Question: I have the following data:

And my goal is to do this:
- - - - - -
My main problem is that I am not that familiar with recursive code and my logic seems wrong, so I figured I would look for help and ask here how it could be done.
Here is my code so far, it's partially working:
'''
Sub Look(ByRef arrayMaterials)
Dim item
With ActiveSheet
lastRow = .Cells(.Rows.Count, "A").End(xlUp).Row
End With
With ActiveSheet
lastColumn = .Cells(j + 2, .Columns.Count).End(xlToLeft).Column
End With
For i = 0 To lastRow
For y = 0 To lastColumn
item = Cells(i + 2, 1).Value
If Cells(i + 1, y + 1).Value = item And Cells(i + 1, y + 1).Value <> "Item" Then
arrayMaterials = ReDimPreserve(arrayMaterials, i, i, y)
arrayMaterials(i - 1, i - 1, y - 2) = Cells(i + 1, y + 1).Value
arrayMaterials(i - 1, i - 1, y - 1) = Cells(i + 1, y + 2).Value
level = level & CInt(Right(Cells(1, y + 3), 2))
arrayMaterials(i - 1, i - 1, y) = level
level = CInt(Right(Cells(1, y + 3), 2))
If Cells(i + 1, y + 1).Value <> "Resource" Then
level = level & "."
Look (arrayMaterials)
End If
End If
Next
Next
Look (arrayMaterials)
End Sub
'''
Called by:
'''
Sub CallLook()
Dim arrayMaterials(1, 1, 1)
Look (arrayMaterials)
End Sub
'''
Also (to get rid of the Preserve limitation of the last dimension):
'''
Public Function ReDimPreserve(aArrayToPreserve, nNewFirstUBound, nNewSecondUBound, nNewLastUBound)
ReDimPreserve = False
'check if its in array first
If IsArray(aArrayToPreserve) Then
'create new array
ReDim aPreservedArray(nNewFirstUBound, nNewSecondUBound, nNewLastUBound)
'get old lBound/uBound
nOldFirstUBound = UBound(aArrayToPreserve, 1)
nOldSecondUBound = UBound(aArrayToPreserve, 2)
nOldLastUBound = UBound(aArrayToPreserve, 3)
'loop through first
For nFirst = LBound(aArrayToPreserve, 1) To nNewFirstUBound
For nSecond = LBound(aArrayToPreserve, 2) To nNewSecondUBound
For nLast = LBound(aArrayToPreserve, 3) To nNewLastUBound
'if its in range, then append to new array the same way
If nOldFirstUBound >= nFirst And nOldSecondUBound >= nSecond And nOldLastUBound >= nLast Then
aPreservedArray(nFirst, nSecond, nLast) = aArrayToPreserve(nFirst, nSecond, nLast)
End If
Next
Next
Next
'return the array redimmed
If IsArray(aPreservedArray) Then ReDimPreserve = aPreservedArray
End If
End Function
'''
The variable "level" is declared globally.
Can you help me out figure what's not working with this code please?
I think I might have some of the indexes (i and y) wrong. I am not that experienced with coding either.
All the help is appreciated.
EDIT: As requested in the comments, here is the output of both the arry and Excel:
Array:
'''
(0,0,0) = Wood, 2, 1
(0,1,0) = Branch, 2, 1.1
(0,1,1) = Tree, 1, 1.1.1
(0,2,0) = Leaf, 9, 1.2
(1,0,0) = Rope, 1, 2
(1,1,0) = Web, 10, 2.1
(1,1,1) = Spider, 5, 2.1.1
(2,0,0) = Crystal, 3, 3
(3,0,0) = Shard, 8, 4
(4,0,0) = Plumes, 1, 5
(4,1,0) = Bird, 1, 5.1
'''
Excel (each entry is a row, the item and quantity are on the same column, due to restrictions, I cannot add a column):
'''
Bow (is already on the other sheet, no need to add it, "-" are indents)
-Wood - 2
--Branch - 4 (2 Wood, so 4 Branches)
---Tree - 4
--Leaf - 18
-Rope - 1
--Web - 10
---Spider - 50
-Crystal - 3
-Shard - 8
-Plumes - 1
--Birds - 1
'''
I hope it gives you a better idea of what I need.
EDIT: 2015-07-13 - Added the new code as per Tony Dallimore's suggestions:
Please note that this is not the finished product, I still have to pass the item I want the materials for and code the output, I wanted to make sure I would understand everything up to that point before going further.
On my data sheet I got a button that calls sFilltypes.
'''
Public Type tComponent RowMaterial As Long Quantity As Long End Type
Public Type tMaterial Name As String Crafted As Boolean Used As Boolean Component() As tComponent End Type
Sub sFillTypes()
Dim count
Dim Materials() As tMaterial
With ActiveSheet
lastRow = .Cells(.Rows.count, "A").End(xlUp).Row
End With
ReDim Materials(1 To lastRow - 1)
For i = 2 To lastRow
count = 0
With ActiveSheet
lastColumn = .Cells(i, .Columns.count).End(xlToLeft).Column
For k = 1 To lastColumn
If Left(Cells(1, k), 8) = "Material" And Cells(1, k).Value <> "" Then
count = count + 1
End If
Next
End With
ReDim Materials(i - 1).Component(1 To 1)
If UBound(Materials(i - 1).Component, 1) <= count Then
ReDim Materials(i - 1).Component(1 To count)
Else
Erase Materials(i - 1).Component
End If
Materials(i - 1).Name = Cells(i, 1).Value
If Cells(i, 2).Value = "Crafted" Then
Materials(i - 1).Crafted = "True"
Else
Materials(i - 1).Crafted = "False"
End If
For y = 1 To lastColumn + 1
If InStr(Cells(1, y).Value, "Material") Then
For Z = 1 To lastRow
If Cells(i, y).Value = Cells(Z, 1).Value Then
Materials(i - 1).Component(Right(Cells(1, y), 2)).RowMaterial = Z
Materials(i - 1).Component(Right(Cells(1, y), 2)).Quantity = Cells(i, y + 1)
End If
Next
End If
Next
Next
End Sub
'''
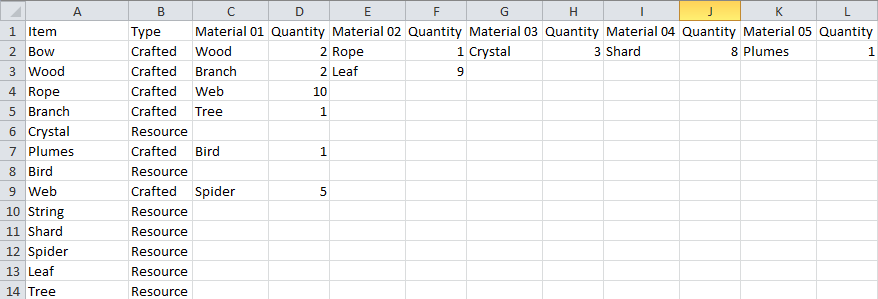
Answer: There is a limit of 30,000 characters per answer which I must be close to. There is also value in keeping the first answer separate from the follow on answer(s).
There are some problems with your routine which needed correction. I have gone a little OTT and have made changes for reasons of good practice. I have also added a routine that displays Materials as a check that it is correct. Study my code and try to determine why I have made the changes I have. Come back with questions as necessary.
'''
Option Explicit
Public Type tComponent
RowMaterial As Long
Quantity As Long
End Type
Public Type tMaterial
Name As String
Crafted As Boolean
Used As Boolean
Component() As tComponent
End Type
Sub sFillTypes()
' Constants have two major benefits:
' * Instead of literals your code contains meaningful names making your
' code easier to read.
' * If the value changes, one amendment here fixes the code. For example,
' suppose a new column is added on the left. Looking through the code
' deciding which 2s, 3s and 4s are to be changed to 3s, 4s and 5s is
' nightmare.
' Variable names should be meaningful. Reading code full of Ks, Xs and Ys
' is difficult because the reader has to remember what they are. My system
' is to use a sequence of words or abbreviations. The first word says what
' I am using the variable for: Col=column number, Row=row number, etc.
' Each additional word reduces the scope until I have a unique name. I do
' not know the name of your worksheet so I have used Sht as the second word
' of variables that relate to the worksheet. Crnt (=current), First and Last
' are common words in my names. I can look at routines I wrote 10 years ago
' and immediately know what all the variables are which is a real help when
' trying to update them. If you do not like my system, develop your own.
Const ColShtItem As Long = 1
Const ColShtType As Long = 2
Const ColShtMatFirst As Long = 3
Const RowShtDataFirst As Long = 2
Dim ColShtCrnt As Long
Dim ColShtLast As Long
Dim ColShtMatLast As Long
Dim ColShtUsed As Long
Dim Found As Boolean
Dim InxComp As Long
Dim Materials() As tMaterial
Dim RowShtCrnt As Long
Dim RowShtItem As Long
Dim RowShtLast As Long
Dim ValuesSht As Variant
With ActiveSheet
' Cell.End is a convenient way of finding the last used cell in a row or column.
' It is probably a reliable way of finding the last row of your worksheet but you
' are relying on row 1 having a complete set of headers to determine the last column
' which makes me uncomfortable.
RowShtLast = .Cells.Find("*", .Range("A1"), xlFormulas, , xlByRows, xlPrevious).Row
ColShtLast = .Cells.Find("*", .Range("A1"), xlFormulas, , xlByColumns, xlPrevious).Column
' I do not know what you are doing with Count but this code cannot be at the top. Each
' row will have its own number of materials
' * This statements loads the values of the range to ValuesSht as an array.
' * I have loaded the first data row to the last row because I do not want the
' header row. I have loaded column 1 to last column plus 1 because I want an extra,
' blank column on the left.
' * ValuesSht will become a 2D array with the first dimension being for rows and the
' second for columns.
' * The top left cell of ValuesSht will always be (1,1) even if the range does not
' start in cell (1,1).
ValuesSht = .Range(Cells(RowShtDataFirst, 1), .Cells(RowShtLast, ColShtLast + 1))
End With
ReDim Materials(1 To UBound(ValuesSht, 1))
' I will use the RowSht variables for ValuesSht even though the worksheet and array
' rows do not match because I have finished with the worksheet. The worksheet and
' array columns match so I will use the ColSht variables for both.
' I will also use the RowSht variables for Materials since the rows match.
ColShtUsed = ColShtLast + 1 ' I load an extra column to hold used values
For RowShtCrnt = 1 To UBound(ValuesSht, 1)
' Copy across the non-repeating values
Materials(RowShtCrnt).Name = Trim(ValuesSht(RowShtCrnt, ColShtItem))
Select Case LCase(Trim(ValuesSht(RowShtCrnt, ColShtType)))
Case "crafted"
Materials(RowShtCrnt).Crafted = True
Case "resource"
Materials(RowShtCrnt).Crafted = False
Case Else
' Do not assume the worksheet is perfect.
Call MsgBox("Cell B" & RowShtCrnt + RowShtDataFirst - 1 & _
" does nor contain ""Crafted"" or ""Resource""", vbOKOnly)
Exit Sub
End Select
' If materials are not always below the item that uses them, this block
' will have to be in its own loop after the rest of Materials has been created
If ValuesSht(RowShtCrnt, ColShtUsed) = "U" Then
Materials(RowShtCrnt).Used = True
Else
Materials(RowShtCrnt).Used = False
End If
If Materials(RowShtCrnt).Crafted Then
' Replace material names in columns ColShtMatFirst, ColShtMatFirst+2 and so on
' with the number of the row for the material.
' Loop over all possible material columns
For ColShtCrnt = ColShtMatFirst To ColShtLast - 1 Step 2
If Trim(ValuesSht(RowShtCrnt, ColShtCrnt)) = "" Then
ColShtMatLast = ColShtCrnt - 2
Exit For
End If
' Look down the remainder of ValuesSht for this material.
' This relies on used materials always being below the material they are
' used to make. This is a easy way of (1) preventing loops and (2) ensuring
' the used column is ready when required. If materials are not in this
' sequence, you will need a more sophisticated method of detecting loops such
' as: Material1 used to make Material2, Material2 used to make Material3 and
' Material3 used to make Material1.
Found = False
For RowShtItem = RowShtCrnt + 1 To UBound(ValuesSht, 1)
If Trim(ValuesSht(RowShtItem, ColShtItem)) = _
Trim(ValuesSht(RowShtCrnt, ColShtCrnt)) Then
ValuesSht(RowShtCrnt, ColShtCrnt) = RowShtItem
Found = True
Exit For
End If
Next RowShtItem
If Not Found Then
Call MsgBox("I cannot find the material in cell " & _
ColNumToCode(ColShtCrnt) & RowShtCrnt + RowShtDataFirst - 1 & _
" (" & ValuesSht(RowShtCrnt, ColShtCrnt) & ") defined on rows " & _
RowShtCrnt + 2 & " to " & UBound(ValuesSht, 1) + 1, vbOKOnly)
Exit Sub
End If
ValuesSht(RowShtItem, ColShtUsed) = "U" ' Record this item used
Next ColShtCrnt
' For the current row, the material names in columns ColShtMatFirst, ColShtMatFirst+2
' and so on have been replaced by row numbers. ColShtMatLast has been set as
' appropriate for this row.
' Size Components as required for this material and move component detals for ValuesSht
ReDim Materials(RowShtCrnt).Component(1 To (ColShtMatLast - ColShtMatFirst) / 2 + 1)
InxComp = 1
For ColShtCrnt = ColShtMatFirst To ColShtMatLast Step 2
Materials(RowShtCrnt).Component(InxComp).RowMaterial = ValuesSht(RowShtCrnt, ColShtCrnt)
Materials(RowShtCrnt).Component(InxComp).Quantity = ValuesSht(RowShtCrnt, ColShtCrnt + 1)
InxComp = InxComp + 1
Next
End If ' Materials(RowShtCrnt).Crafted
Next RowShtCrnt
' Delete or comment out this line when you are satified the above code is correct.
Call ListMaterials(Materials)
End Sub
Sub ListMaterials(ByRef Materials() As tMaterial)
' Debug.Print is very useful when debugging code. The only downside is that the
' Immediate Window will only hold 200 or so lines. After that, line at the top
' get lost. If I have or expect too many lines for the Immediate Window, I use
' a text file.
Dim InxComp As Long
Dim InxMat As Long
Dim InxMatUsed As Long
Dim LenMatNameMax As Long
Dim Name As String
Dim NumCompMax As Long
' Determine maximum length of a material name and the maximum number of
' components so the output can be formatted nicely.
LenMatNameMax = 0
NumCompMax = 0
For InxMat = LBound(Materials) To UBound(Materials)
If LenMatNameMax < Len(Materials(InxMat).Name) Then
LenMatNameMax = Len(Materials(InxMat).Name)
End If
If Materials(InxMat).Crafted Then
If NumCompMax < UBound(Materials(InxMat).Component) Then
NumCompMax = UBound(Materials(InxMat).Component)
End If
End If
Next InxMat
' List Materials and their components
' Output header line
Debug.Print Left("Name" & Space(LenMatNameMax), LenMatNameMax) & " T U |";
For InxComp = 1 To NumCompMax
Debug.Print Left("Material" & Space(LenMatNameMax), LenMatNameMax) & " Qty|";
Next
Debug.Print
' Output materials
For InxMat = LBound(Materials) To UBound(Materials)
Debug.Print Left(Materials(InxMat).Name & Space(LenMatNameMax), LenMatNameMax + 1) & _
IIf(Materials(InxMat).Crafted, "C ", "R ") & _
IIf(Materials(InxMat).Used, "Y ", " ") & "|";
If Materials(InxMat).Crafted Then
For InxComp = 1 To UBound(Materials(InxMat).Component)
Name = Materials(Materials(InxMat).Component(InxComp).RowMaterial).Name
Debug.Print Left(Name & Space(LenMatNameMax), LenMatNameMax + 1) & _
Right(" " & Materials(InxMat).Component(InxComp).Quantity, 3) & "|";
Next
End If
Debug.Print
Next InxMat
End Sub
Function ColNumToCode(ByVal ColNum As Long) As String
' Last updated 3 Feb 12. Adapted to handle three character codes.
Dim ColCode As String
Dim PartNum As Long
If ColNum = 0 Then
ColNumToCode = "0"
Else
ColCode = ""
Do While ColNum > 0
PartNum = (ColNum - 1) Mod 26
ColCode = Chr(65 + PartNum) & ColCode
ColNum = (ColNum - PartNum - 1) \ 26
Loop
End If
ColNumToCode = ColCode
End Function
'''